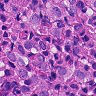
Metastatic tissue present: yes